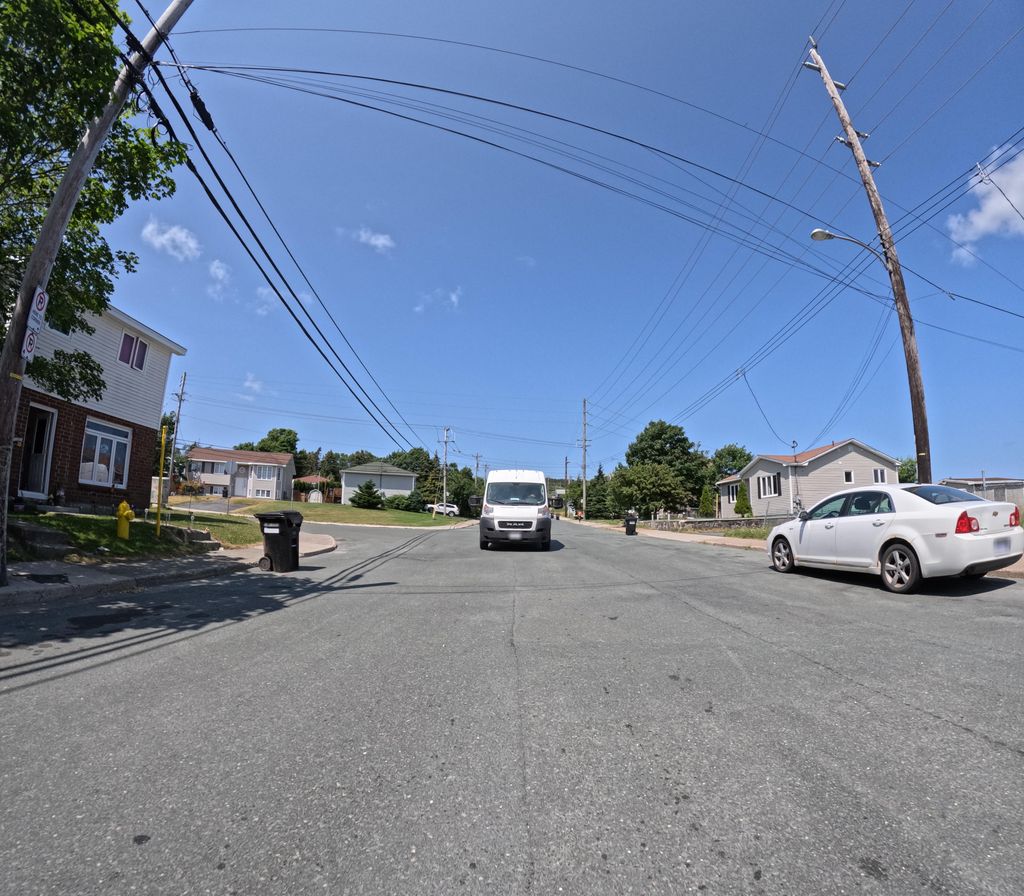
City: st_johns